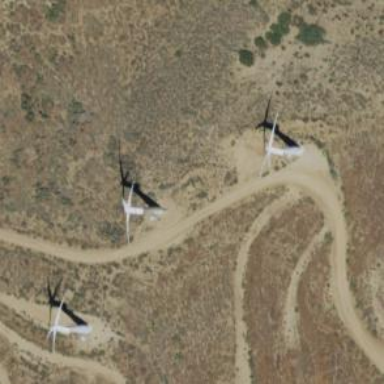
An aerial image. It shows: Wind power generator utilizing wind turbines.